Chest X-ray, PA view. Patient: 66 years old, sex M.
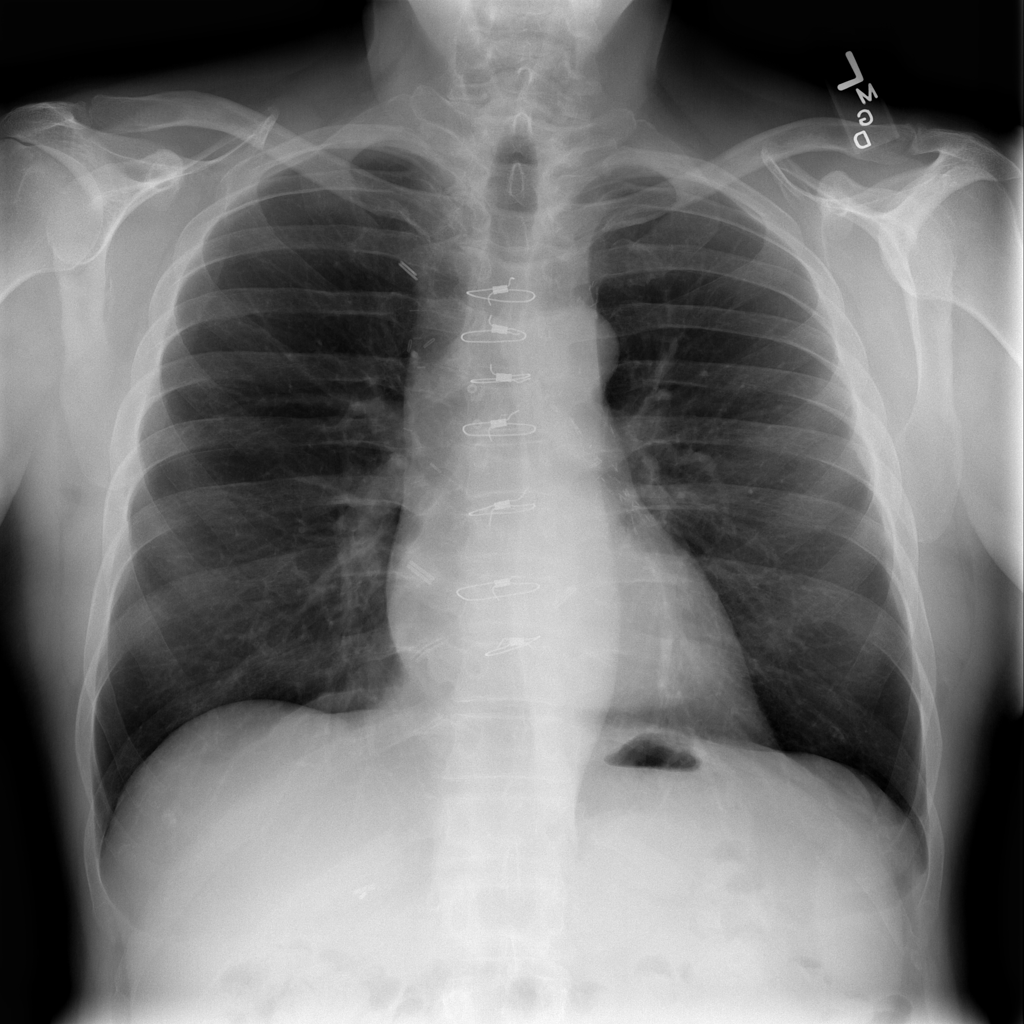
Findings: No Finding